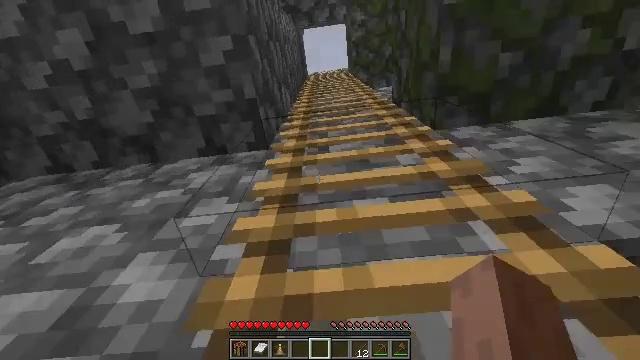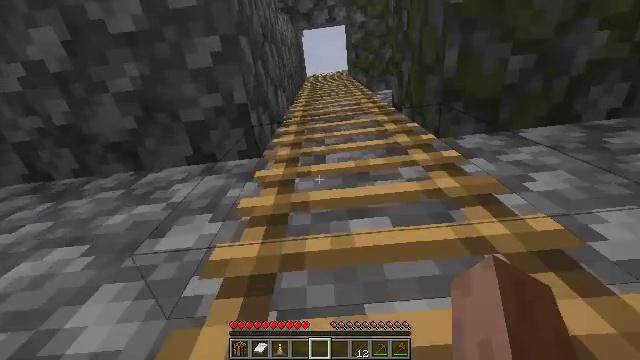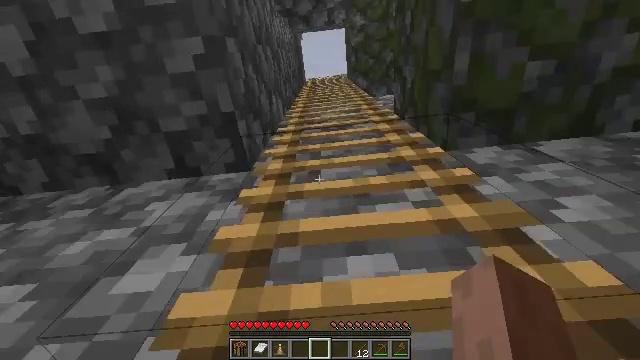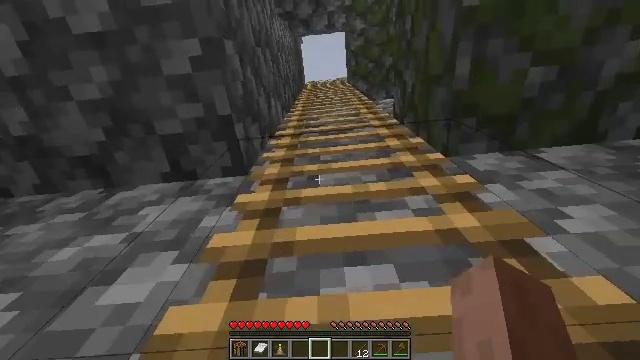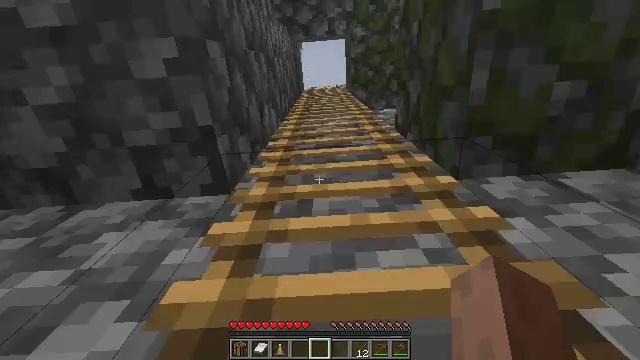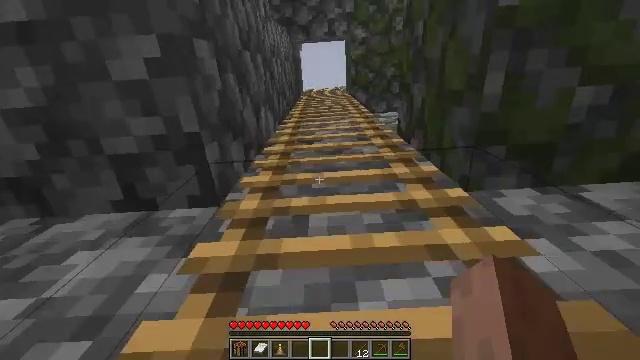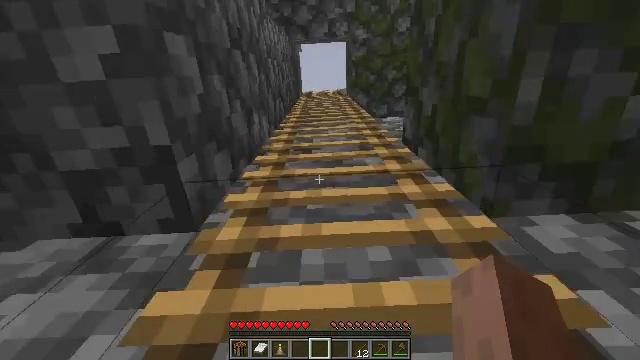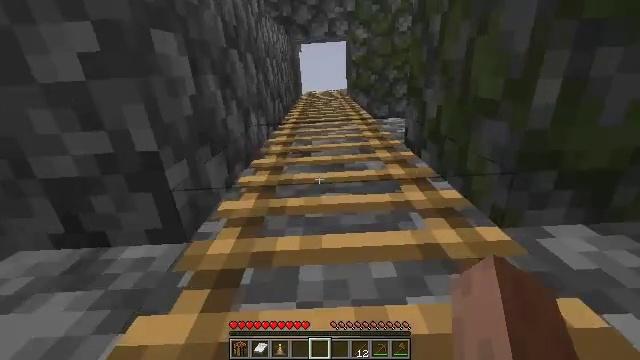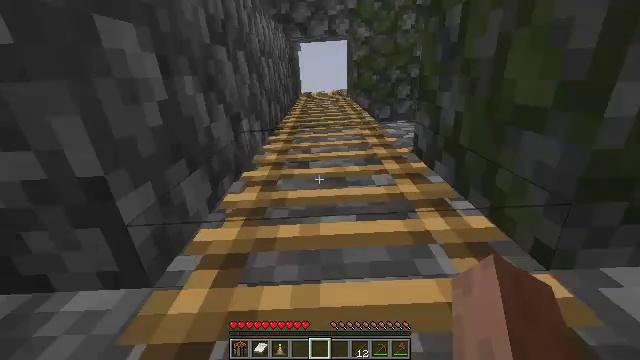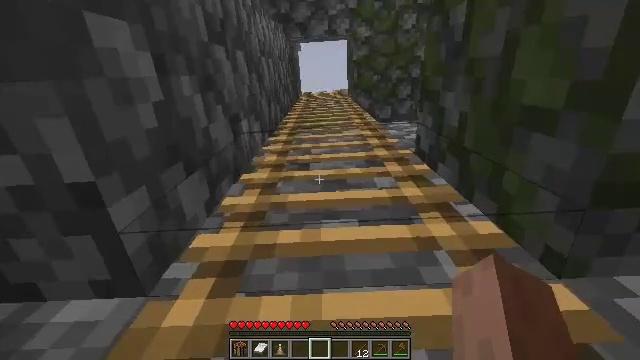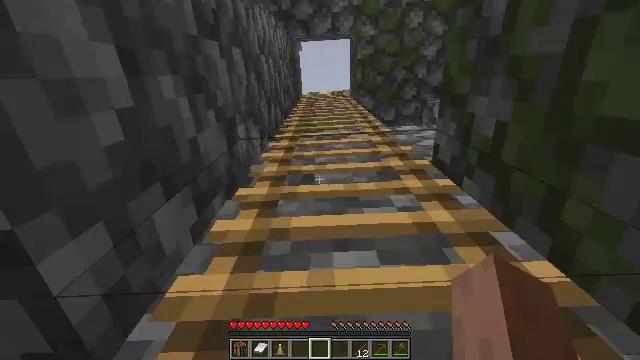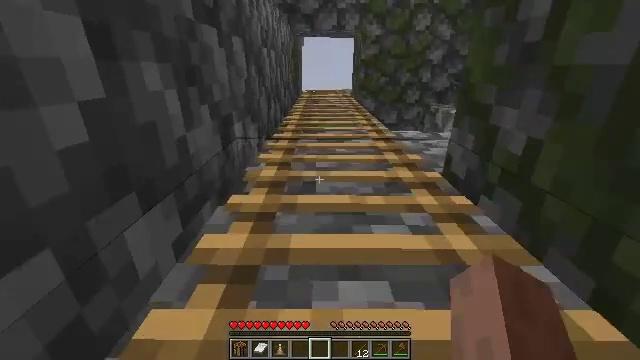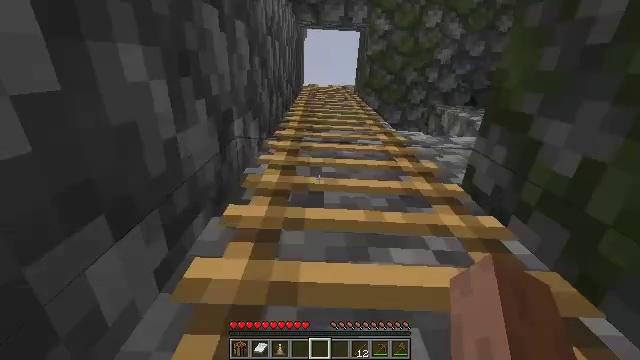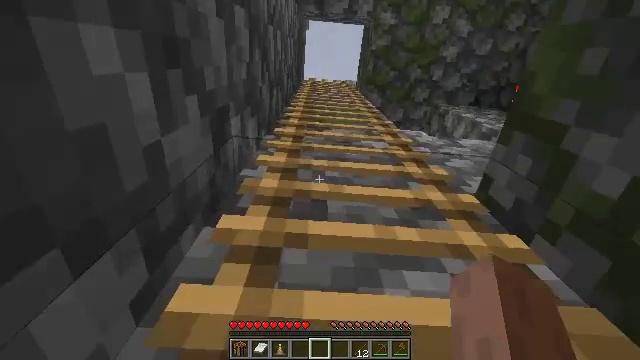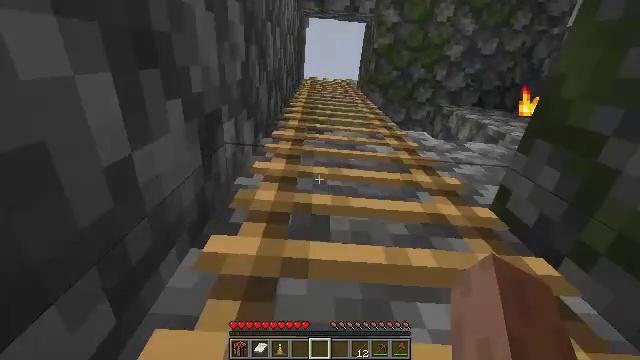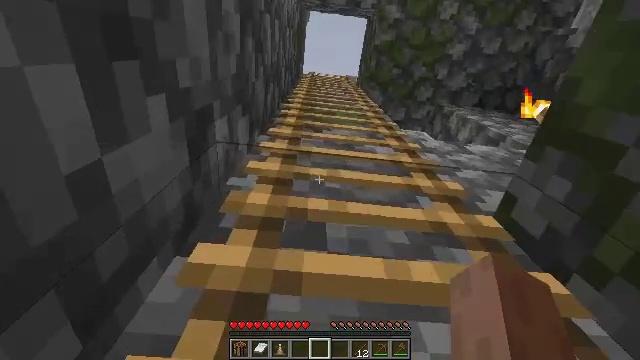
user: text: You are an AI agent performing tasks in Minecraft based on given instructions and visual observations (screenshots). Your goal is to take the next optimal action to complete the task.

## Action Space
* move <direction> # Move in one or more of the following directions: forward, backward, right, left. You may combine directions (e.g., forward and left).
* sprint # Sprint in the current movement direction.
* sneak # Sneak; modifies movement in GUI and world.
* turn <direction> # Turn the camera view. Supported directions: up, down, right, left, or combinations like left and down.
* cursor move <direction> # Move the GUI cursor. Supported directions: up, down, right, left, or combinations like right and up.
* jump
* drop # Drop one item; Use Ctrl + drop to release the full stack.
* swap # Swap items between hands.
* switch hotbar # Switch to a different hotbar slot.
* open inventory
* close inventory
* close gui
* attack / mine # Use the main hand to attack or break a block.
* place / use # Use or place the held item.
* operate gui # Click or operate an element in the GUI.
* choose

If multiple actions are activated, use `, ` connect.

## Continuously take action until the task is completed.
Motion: motion action
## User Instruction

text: Break the cobblestone stairs for materials.
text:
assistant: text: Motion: move forward
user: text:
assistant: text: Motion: move forward
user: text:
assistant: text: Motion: move forward
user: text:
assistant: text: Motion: move forward, turn right and up
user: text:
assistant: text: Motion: move forward
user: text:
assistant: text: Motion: move forward
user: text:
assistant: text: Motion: move forward
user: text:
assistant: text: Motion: move forward
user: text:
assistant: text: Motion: move forward and move left
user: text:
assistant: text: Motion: move forward and move left
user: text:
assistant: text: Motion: move forward and move left, turn right
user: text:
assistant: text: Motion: move forward and move left, turn right and down
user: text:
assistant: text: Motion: move forward and move left, turn right and down
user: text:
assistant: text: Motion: move forward and move left
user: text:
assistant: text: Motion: move forward, turn right
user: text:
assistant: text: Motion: move forward
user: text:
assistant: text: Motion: move forward
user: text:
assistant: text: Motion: move forward, turn right and down
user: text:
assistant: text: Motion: move forward and move left, turn right and down
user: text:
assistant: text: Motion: move forward and move left, turn right and down
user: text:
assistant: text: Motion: move forward and move left, turn right and down
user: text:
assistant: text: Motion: move left, turn right and down
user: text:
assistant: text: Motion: move left, turn right and down
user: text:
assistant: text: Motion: move back and move left, turn right and down
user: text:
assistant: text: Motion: move back and move left, turn right and down
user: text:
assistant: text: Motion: move back and move left, turn right and down
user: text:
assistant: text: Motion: move back and move left, turn right and down
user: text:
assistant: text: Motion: move back and move left, turn right and down
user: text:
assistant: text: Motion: move back and move left, turn right and down
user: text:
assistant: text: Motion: move back and move left, turn right and down